Interaction volume radius: 10 \u00c5
Interaction volume height: 50 \u00c5
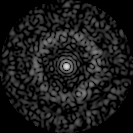
Disorder parameter: 0.8321